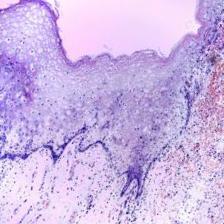
Diagnosis: Normal